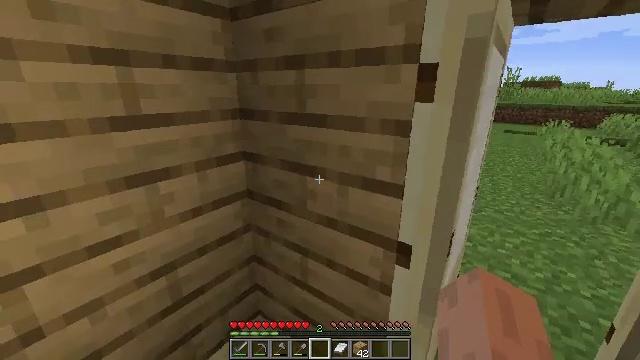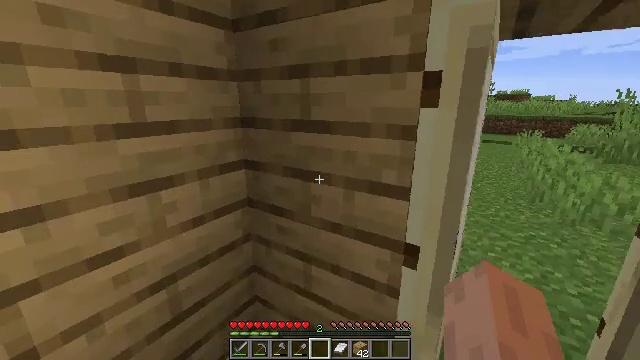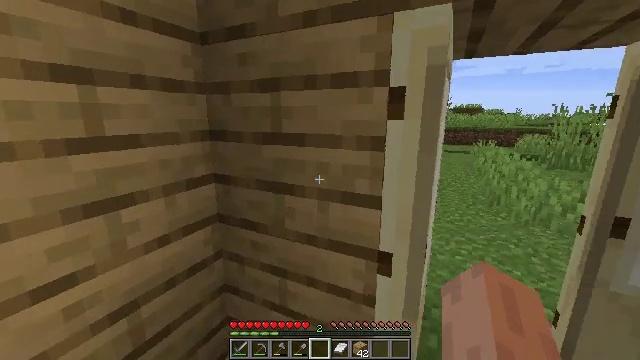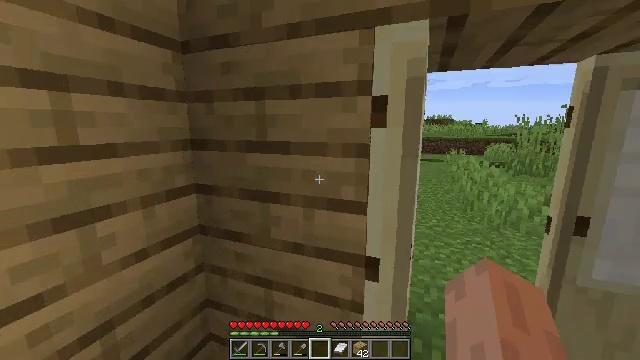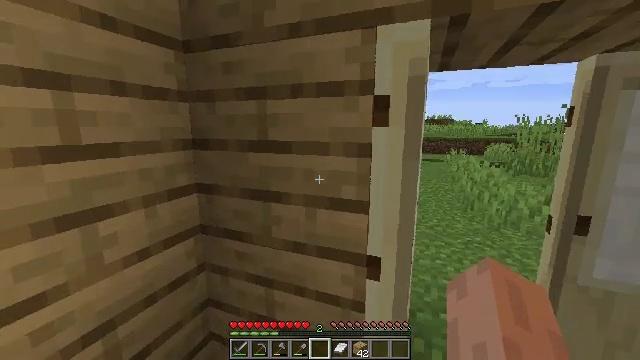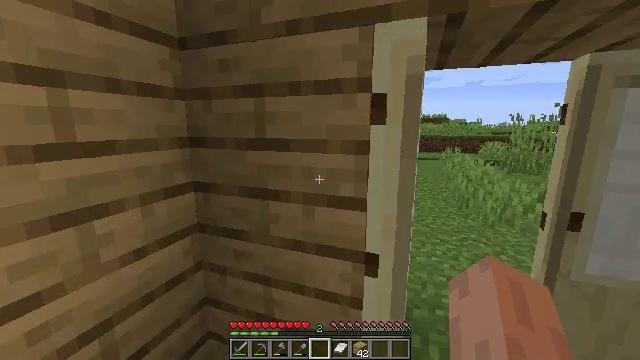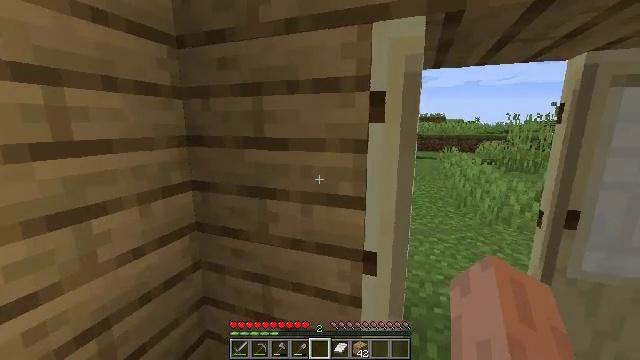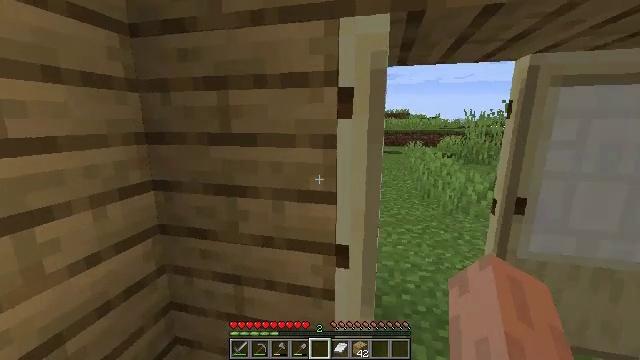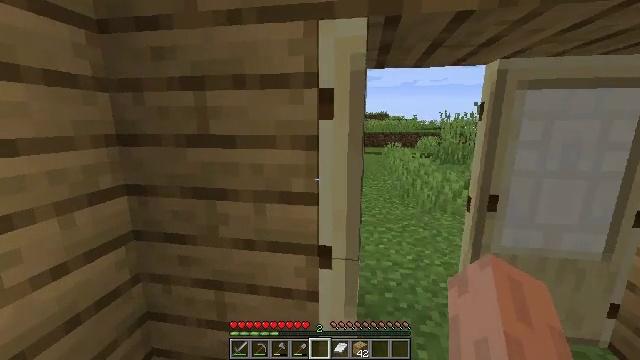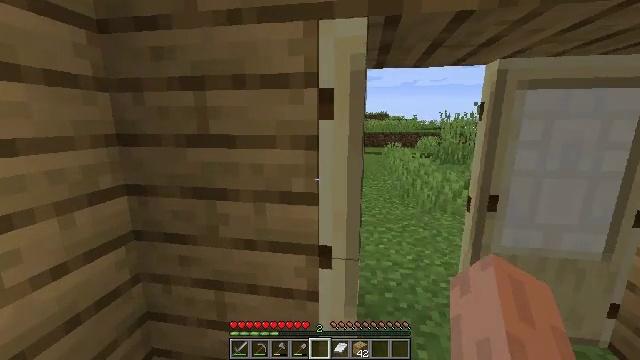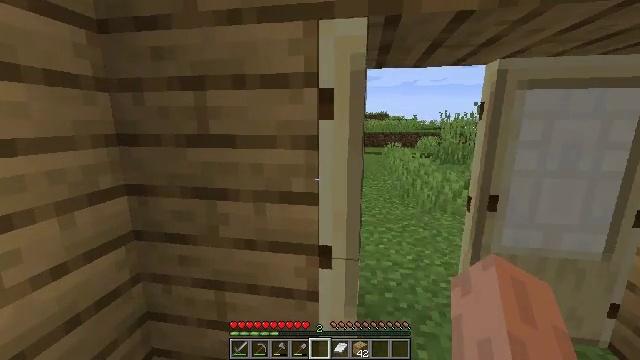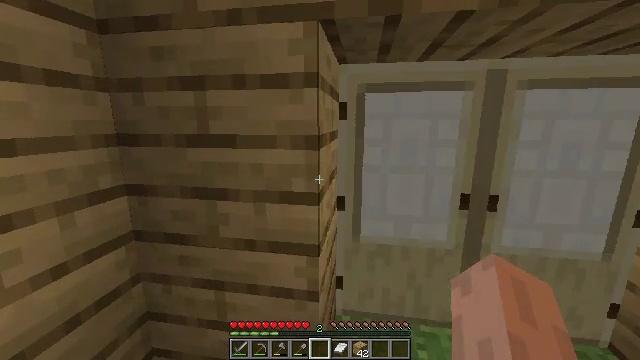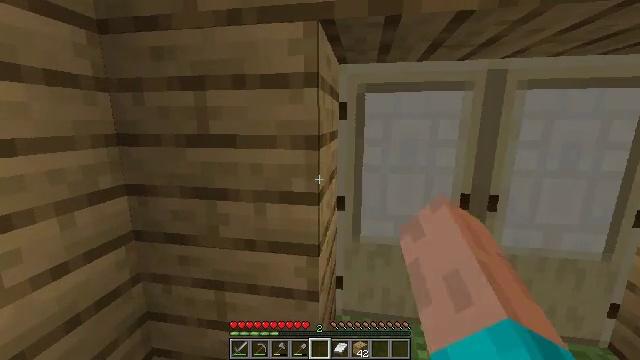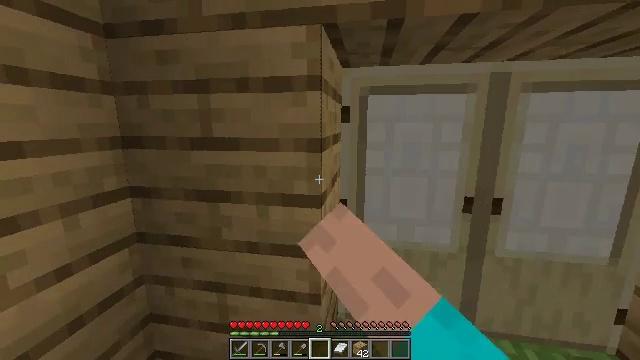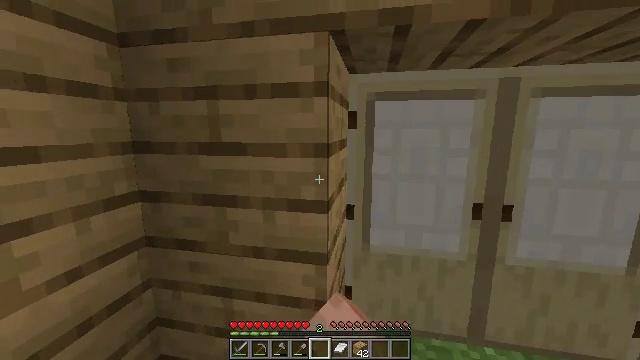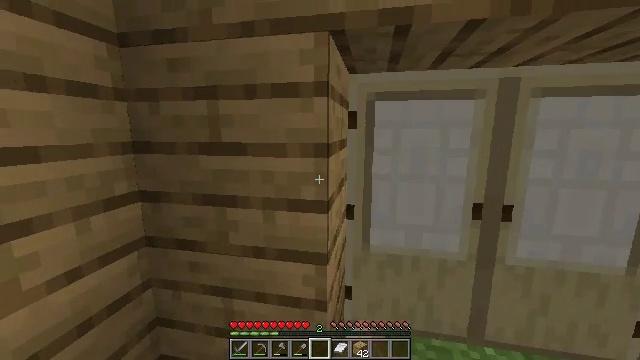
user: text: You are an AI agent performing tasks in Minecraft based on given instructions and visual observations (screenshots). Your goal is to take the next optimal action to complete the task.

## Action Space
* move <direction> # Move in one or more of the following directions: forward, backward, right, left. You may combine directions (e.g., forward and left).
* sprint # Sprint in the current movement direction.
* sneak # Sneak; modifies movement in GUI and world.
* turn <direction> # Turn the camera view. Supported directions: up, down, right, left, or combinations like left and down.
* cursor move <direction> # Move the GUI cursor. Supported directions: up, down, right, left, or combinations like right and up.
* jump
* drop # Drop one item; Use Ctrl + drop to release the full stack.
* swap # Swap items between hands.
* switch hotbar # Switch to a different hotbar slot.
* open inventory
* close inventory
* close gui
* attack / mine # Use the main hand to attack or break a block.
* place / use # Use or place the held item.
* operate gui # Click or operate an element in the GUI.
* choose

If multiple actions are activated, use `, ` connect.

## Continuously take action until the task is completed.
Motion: motion action
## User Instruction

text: Take oak planks to craft an oak pressure plate.
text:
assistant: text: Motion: turn right and up
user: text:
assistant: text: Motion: turn right and up
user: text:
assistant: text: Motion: turn right and up
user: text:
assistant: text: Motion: no_op
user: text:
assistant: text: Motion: use / place
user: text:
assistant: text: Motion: use / place
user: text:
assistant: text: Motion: turn right, use / place
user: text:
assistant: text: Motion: turn right
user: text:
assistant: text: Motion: no_op
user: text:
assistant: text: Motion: no_op
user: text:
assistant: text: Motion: use / place
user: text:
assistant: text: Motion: use / place
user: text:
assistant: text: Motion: use / place
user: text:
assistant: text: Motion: turn left and up
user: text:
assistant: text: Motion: no_op
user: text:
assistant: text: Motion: no_op
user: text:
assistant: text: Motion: no_op
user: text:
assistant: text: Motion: no_op
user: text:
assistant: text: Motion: move forward, turn right
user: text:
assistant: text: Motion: move forward, turn right and up
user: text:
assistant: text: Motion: move forward, turn right and down
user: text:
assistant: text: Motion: move forward, turn right and down
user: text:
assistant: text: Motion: turn right
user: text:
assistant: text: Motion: turn right and up
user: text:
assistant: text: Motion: move forward
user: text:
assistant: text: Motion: move forward, turn left and up
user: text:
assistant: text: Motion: move forward
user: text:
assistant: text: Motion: move forward
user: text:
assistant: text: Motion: move forward, turn right
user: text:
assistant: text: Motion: move forward, turn right and down